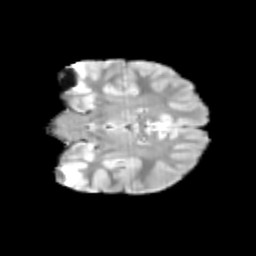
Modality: T2w
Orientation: coronal
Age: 12
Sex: male
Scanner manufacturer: siemens
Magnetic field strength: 3 T
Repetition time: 3.8 s
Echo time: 0.07 s